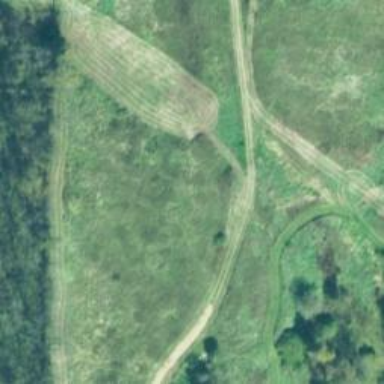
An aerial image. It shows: Abandoned road.